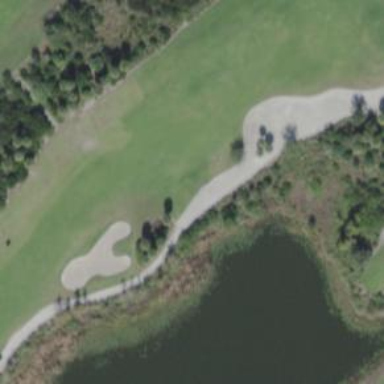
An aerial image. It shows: Golf bunker filled with natural sand.